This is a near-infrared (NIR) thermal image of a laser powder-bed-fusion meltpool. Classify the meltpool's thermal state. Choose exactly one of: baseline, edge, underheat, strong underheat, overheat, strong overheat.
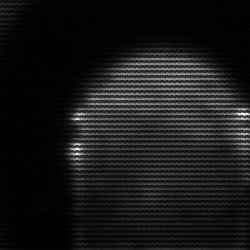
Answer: edge